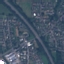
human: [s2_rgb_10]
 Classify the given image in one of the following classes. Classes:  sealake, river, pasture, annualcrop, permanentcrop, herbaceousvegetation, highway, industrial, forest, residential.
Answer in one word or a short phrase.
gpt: Highway